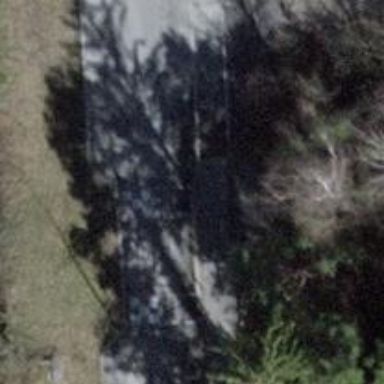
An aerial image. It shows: Unmarked crossing with traffic calming table on the road.